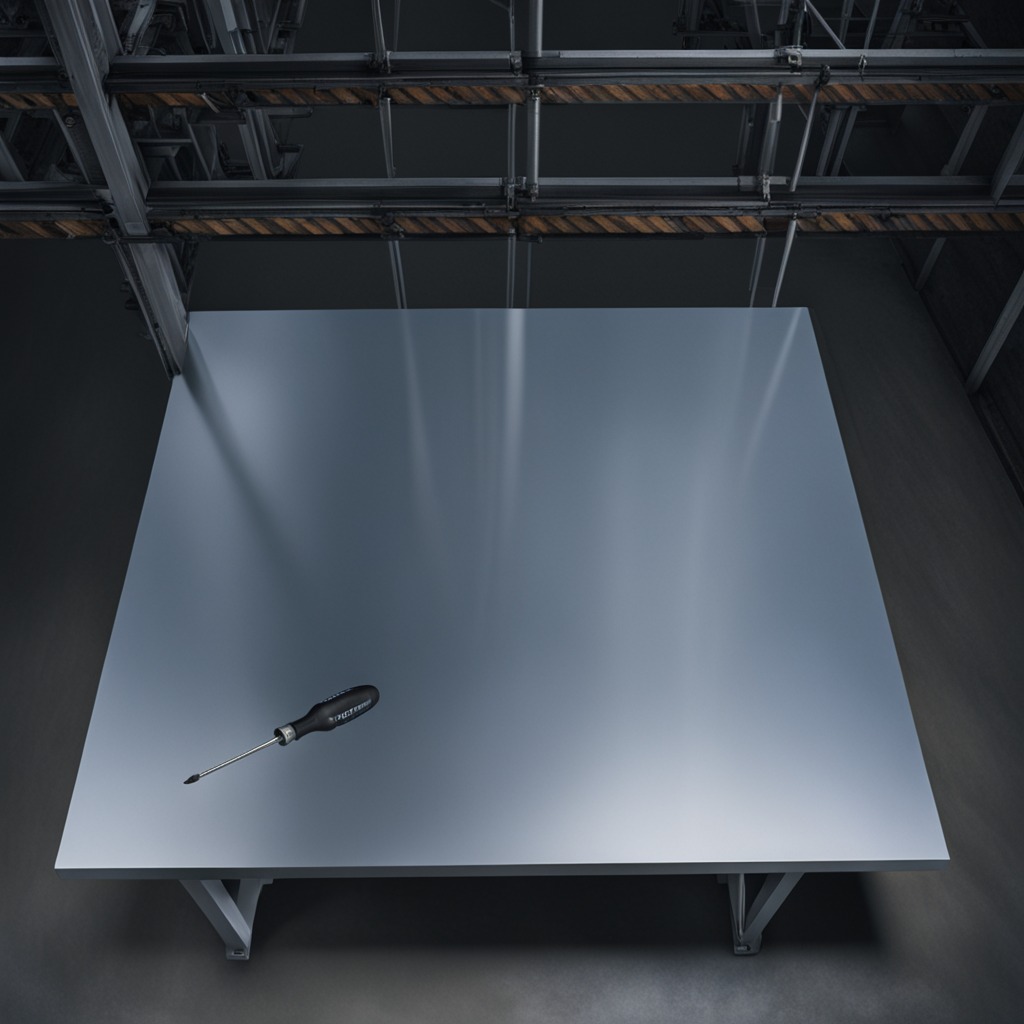
A screwdriver lying on the clean empty table in the basement in the evening soft directional lighting